Chest X-ray. View position: PA
Patient age: 54
Patient sex: F
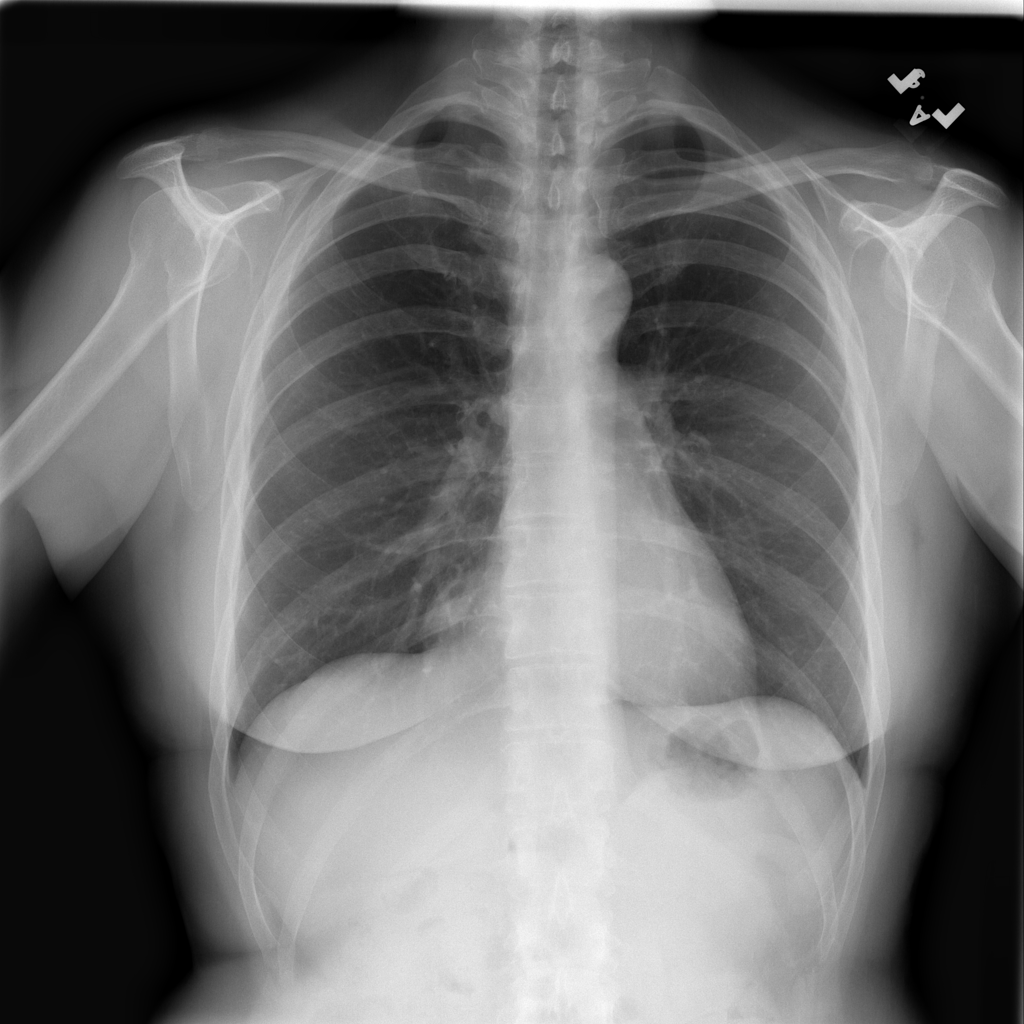
Finding: Pneumothorax